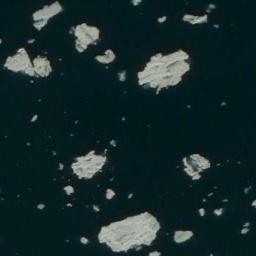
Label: sea_ice